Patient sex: F
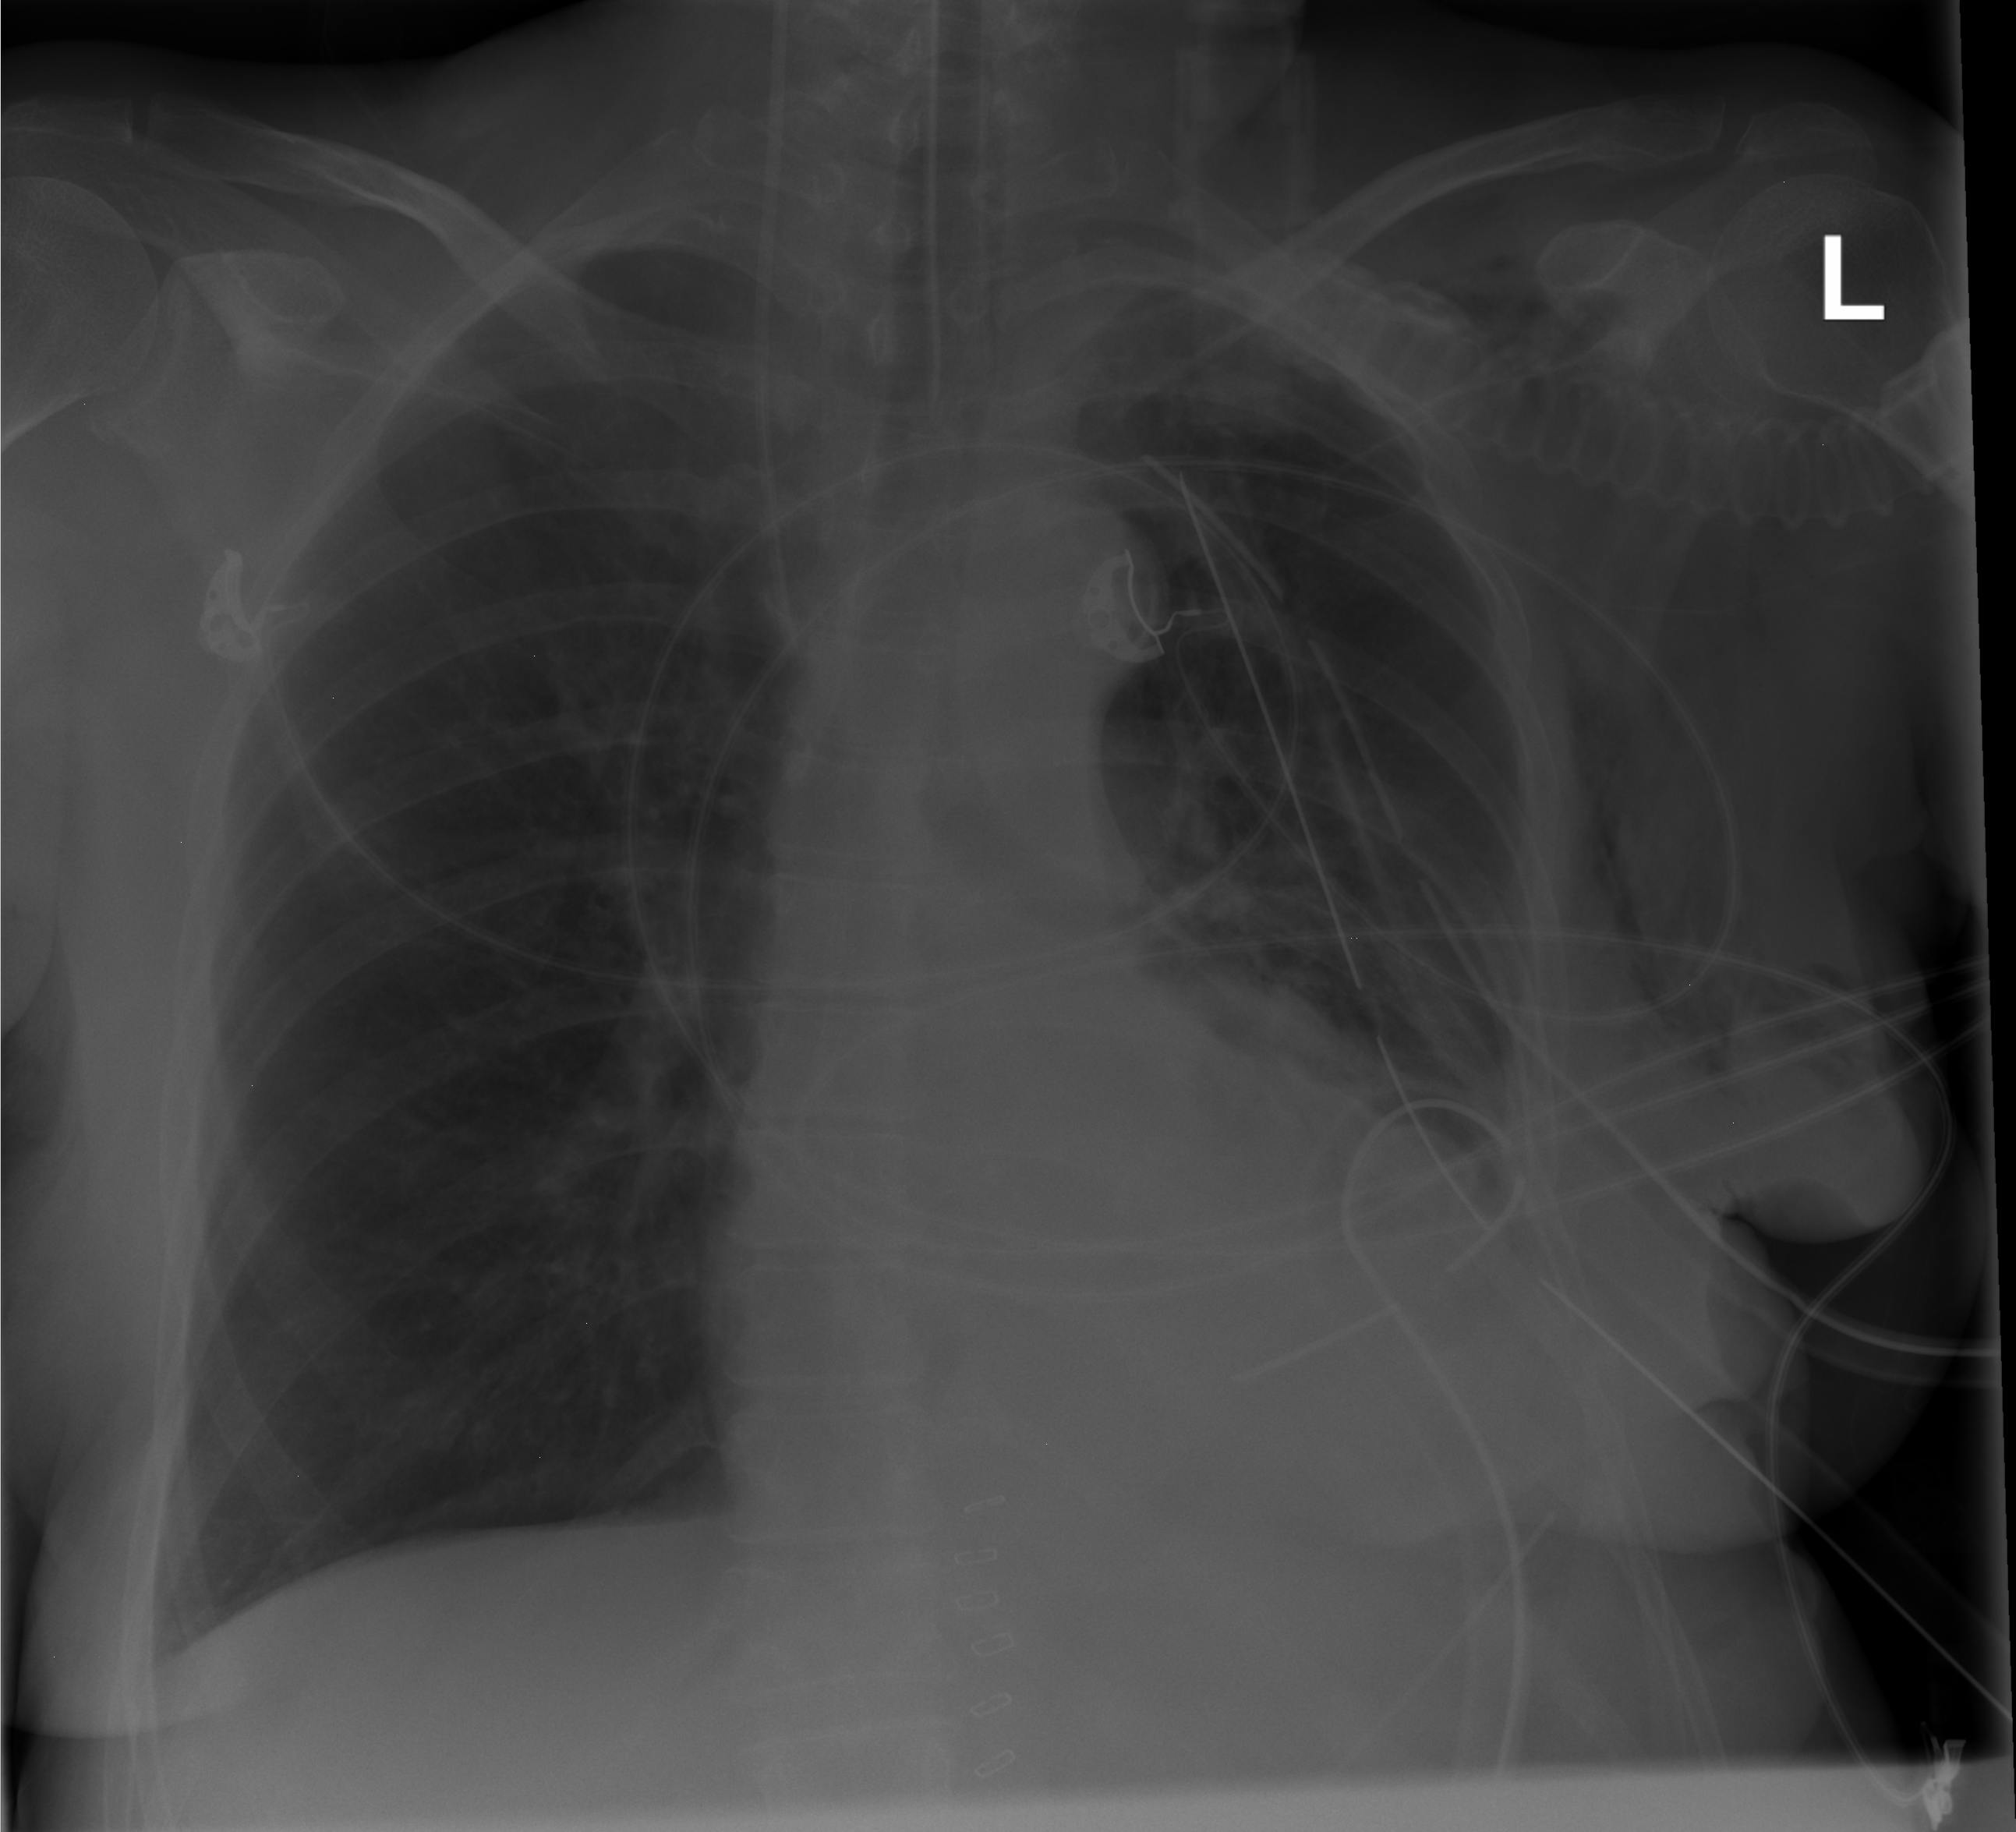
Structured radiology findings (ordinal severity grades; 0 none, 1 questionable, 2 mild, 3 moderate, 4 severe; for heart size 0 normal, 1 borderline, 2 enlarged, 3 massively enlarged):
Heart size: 2
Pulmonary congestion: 0
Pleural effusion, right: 0
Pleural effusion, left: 2
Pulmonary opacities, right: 0
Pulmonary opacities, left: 2
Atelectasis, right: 0
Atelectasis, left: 2